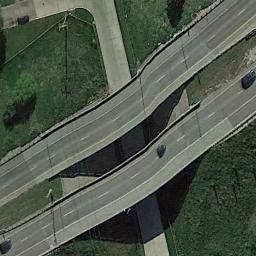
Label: overpass